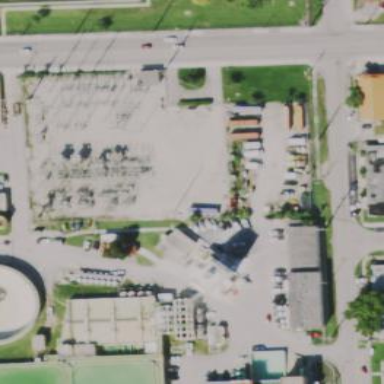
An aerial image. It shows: Outdoor distribution power substation.